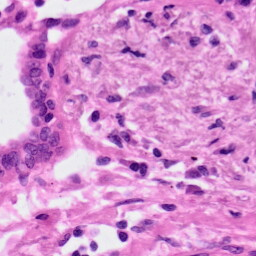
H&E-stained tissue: Lung